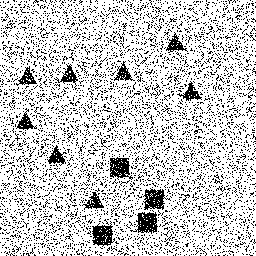
Squares: 4
Triangles: 8
Stars: 0
Total shapes: 12